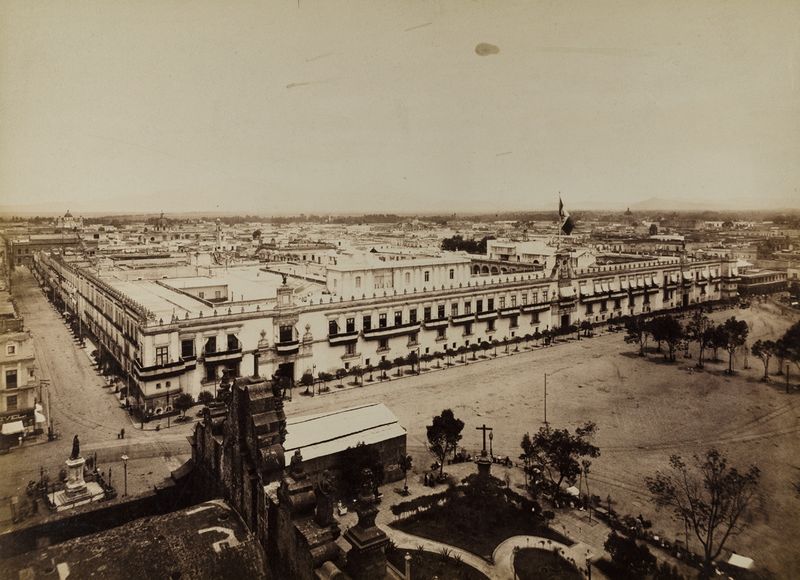
Titel: No. 233. Panorama of Mexico City, the Palace from the Cathedral.
Künstler: William Henry Jackson
Standort: Hamburg
Institution: Museum für Kunst und Gewerbe Hamburg
Schlagwörter: baum, stadt, strauch, foto, fotografie, photographie, stadtansicht, palast, rathaus, photo, karton, leben, profanarchitektur, regierung, albumin, lichtbild, reisefotografie, historische, alte stadtansicht, palacio, bäume, sträucher, alte ansicht, schwarzweißpositivverfahren, silbersalzverfahren, schwarzweißfotografie, gebäude, örtlichkeit, straße, stätte, straßen, plätze, reisephotographie, albuminpapier, nacional, regierungspalast